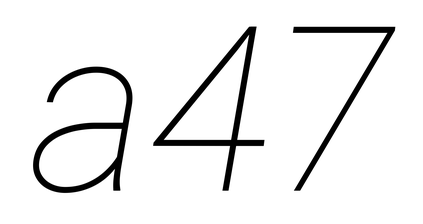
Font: Roboto-Italic_Thin_Italic